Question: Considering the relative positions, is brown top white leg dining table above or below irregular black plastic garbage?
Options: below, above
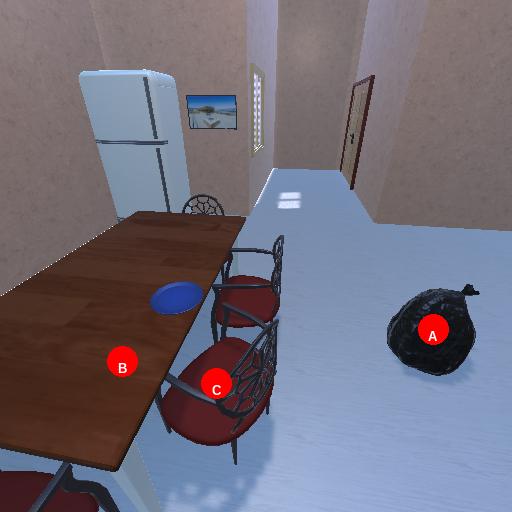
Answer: below